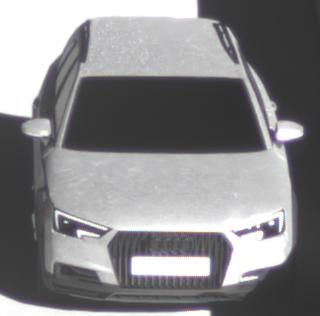
Make: Audi
Model: A4 Allroad 45 TFSI
Detailed model: A4 (B9) allroad
Model produced from: 2019/02
Model produced until: 2019/05
Doors: 5
Color: white
Road condition: dry road
Daytime: morning or afternoon
Contrast: high contrast